Question: There are a few questions on SO about this, all of which seem to say that the only way to remove the dotted border is <URL>. While this works as a temporary fix, this prevents further interaction with said widget/item in the realm of other necessary focusEvents.
Said border in question:

Here's an example of why this doesn't work.
- - <URL>-
Here's another example:
- - - <URL>
So then the question is, is there a way to remove this weird (mostly just ugly) dotted border without turning off focus for everything in my app? Thanks in advance!
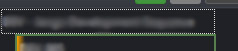
Answer: Set 'outline: 0' of the desired object. Refer following example which sets it for a 'QTableView'.
'''
QTableView
{
outline: 0;
}
'''
Works for 'QAbstractItemView' inherited classes. ('QTreeWidget, QTableWidget' etc). Surprisingly this CSS property is not mentioned in the QT Documentation. See <URL>